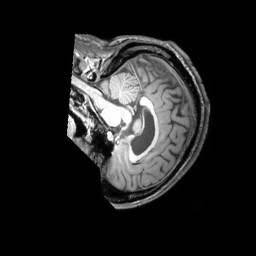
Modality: T1w
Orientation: sagittal
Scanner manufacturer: philips
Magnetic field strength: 3 T
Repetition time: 0.009882 s
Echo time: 0.004596 s